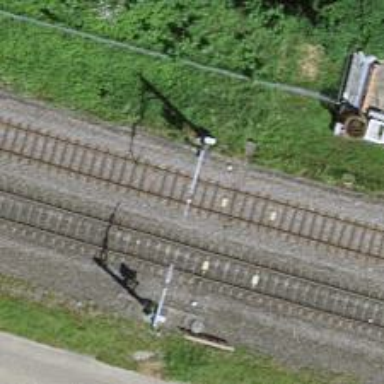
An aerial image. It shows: Railway signal.